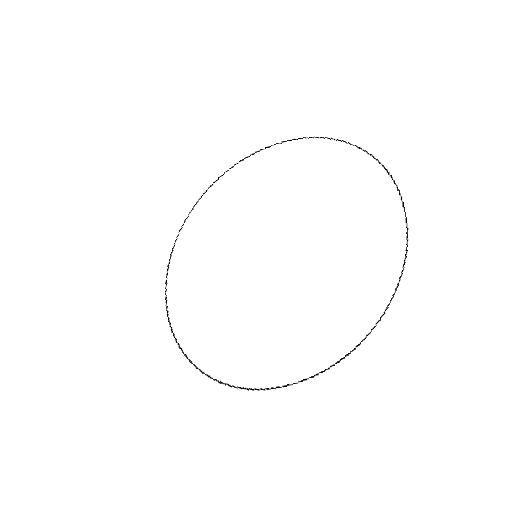
Crossing number: 0